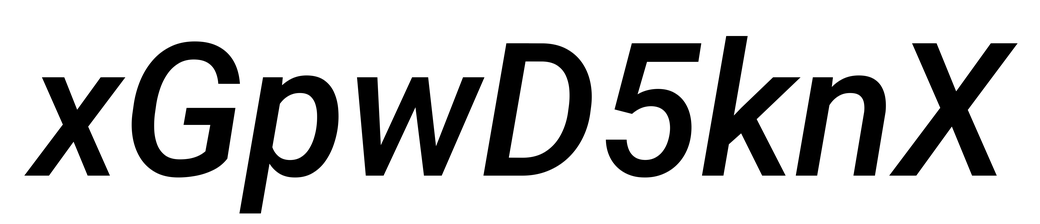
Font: Roboto-Italic_Medium_Italic